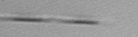
Label: Leptocylindrus